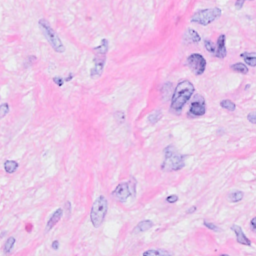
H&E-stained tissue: Breast